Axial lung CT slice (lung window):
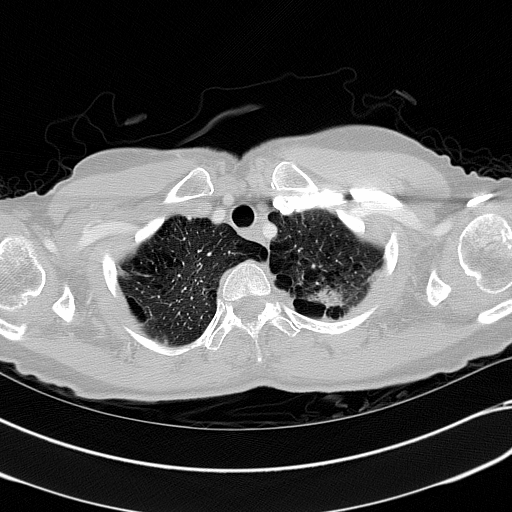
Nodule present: no